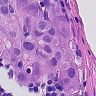
Metastatic tissue present: yes